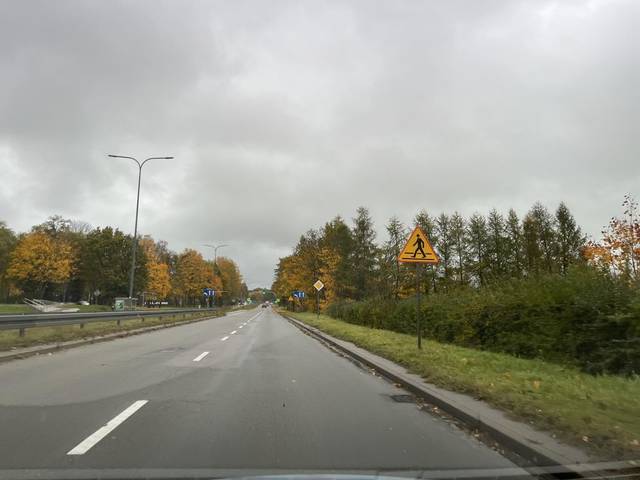
Region: Germany
Coordinates: 54.47, 17.104